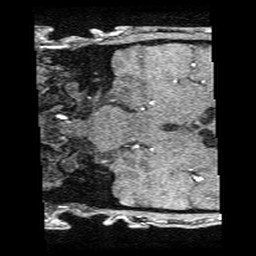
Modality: angio
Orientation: coronal
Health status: ill
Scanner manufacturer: ge
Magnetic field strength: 1.5 T
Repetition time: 0.022 s
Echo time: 0.0035 s